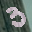
Label: 3